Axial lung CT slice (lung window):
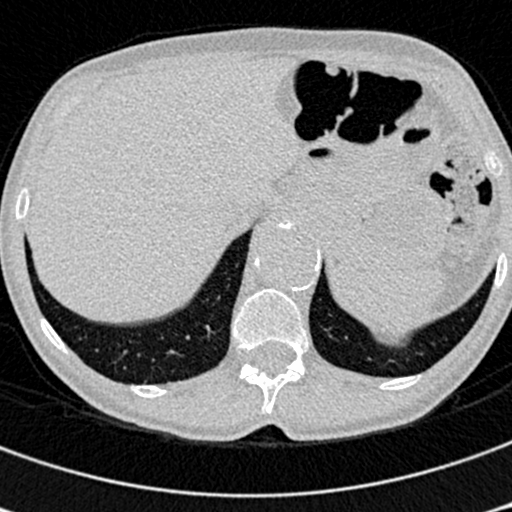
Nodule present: no